Question: Trying to sort a grid with custom sort. I am building jqgrid with dynamic columns and data. Everything works well except sorting of one of the column. I am using javax.json to build the json and I am using jqgrid 4.7.0. Here is the grid code:
'''
var resultsGrid = $("#resultsGrid");
var url = "grid/GridDataController?action=runSearch&searchText="+getSearchText()+"&_ts"+$.now();
var csvUrl = "grid/GridDataController?action=downloadCsv&_ts"+$.now();
var gridPagerId="#resultsPager";
var drawSearchResultsGrid = function(colNames,colModel,data) {
resultsGrid.disableSelection(); //disales highlioghting cells outside selection like ghosting.
resultsGrid.jqGrid({
url: url,
datatype: 'jsonstring',
loadonce: true,
mtype: "GET",
height: 300,
width: 700,
colNames: colNames,
colModel: colModel,
datastr : data,
rowNum: 100000,
sortname: "invid",
sortorder: "asc",
rownumbers: true,
viewrecords: true,
pager: gridPagerId,
pginput : false,
pgbuttons : false,
viewrecords : false,
gridview: true,
autoencode: true,
onSelectRow : function(id) {
logMessage("row selected ["+id+"]");
},
loadComplete: function(data) {
logMessage("load completed");
},
ondblClickRow : function(rowid) {
logMessage("Double clicked");
$(escapeColon("#contentForm:viewPropertiesButton")).click();
}
});
// Set navigator with search enabled.
resultsGrid.jqGrid('navGrid',gridPagerId,{add:false,edit:false,del:false,search:false,refresh:false});
// add custom button to export the data to excel
resultsGrid.jqGrid('navButtonAdd',gridPagerId,{
caption:"Export",
onClickButton : function () {
resultsGrid.jqGrid('excelExport',{"url":csvUrl});
}
});
}; //end drawResultGrid function
//get grid config...
$.ajax({
type: "GET",
url: url,
data: "",
dataType: "json",
success: function(response)
{
if (response.result == "0")
{
logMessage("Drawing results grid...");
drawSearchResultsGrid(response.colNames,response.colModel,response.data);
resizeGrid();
logMessage("Results grid drawing done.");
}
else
{
logMessage("Error : " + response.message);
alert(response.message);
}
},
error: function(x, e)
{
alert(x.readyState + " "+ x.status +" "+ e.msg);
}
});
'''
Here is my dynamic colModel looks like:
'''
{
"result":"0",
"message":"",
"data":{
"records":18,
"total":1,
"page":"1",
"rows":[ ]
},
"colNames":[
"IP Address/Cidr",
"Name",
"IP Decimal",
"Cidr"
],
"colModel":[
{
"name":"adressCidr",
"width":50,
"sortable":true,
"hidden":false,
"sorttype":"function (cellValue,rowObject) { console.log('sorting by ['+rowObject.ipDecimal+']'); return parseInt(rowObject.ipDecimal,10);}"
},
{
"name":"name",
"width":50,
"sortable":true,
"hidden":false
},
{
"name":"ipDecimal",
"width":50,
"sortable":true,
"hidden":false,
"sorttype":"int"
},
{
"name":"cidr",
"width":0,
"sortable":false,
"hidden":true
}
]
}
'''
ipDecimal is a hidden column but I am displaying it for testing purpose. Requirement is first column 'addressCidr' is a string column but i want to sort it using hidden ipDecimal column. The function neither does show console.log message nor does any sorting properly. However, If i sort by ipDecimal with sorttype as 'int' by clicking on its header, it works fine. Only thing i can think of is the double quote around the sorttype function itself. Please let me know if you see any other issue here, or what is the best way to solve this case. Here is snippet where I build json function:
'''
private JsonObjectBuilder createColumn(JsonBuilderFactory factory,
String name,int width,boolean sortable,boolean hidden,boolean sorttype)
{
JsonObjectBuilder column =this.createColumn(factory, name, width, sortable, hidden);
StringBuilder fnBuilder = new StringBuilder("");
//this is not generic but can easily be made one :(
fnBuilder.append("function (cellValue,rowObject) {");
fnBuilder.append(" console.log('sorting by ['+rowObject.ipDecimal+']');");
fnBuilder.append(" return parseInt(rowObject.ipDecimal,10);");
fnBuilder.append("}");
column.add("sorttype", fnBuilder.toString()); // this works, not sure why above function does not work :(
return column;
}
private JsonObjectBuilder createColumn(JsonBuilderFactory factory,
String name,int width,boolean sortable,boolean hidden)
{
JsonObjectBuilder column;
column = factory.createObjectBuilder();
column.add("name", name);
column.add("width", width);
column.add("sortable", sortable);
column.add("hidden", hidden);
return column;
}
'''
Data I used for testing is:
'''
IpAddressCidr ipDecimal
5.1.0.0/24--83951616
5.1.1.0/24--83951872
5.1.2.0/24--83952128
5.1.3.0/24--83952384
5.1.4.0/24--83952640
5.3.0.0/24--84082688
5.9.2.0/24--84476416
6.0.0.0/24--100663296
6.0.1.0/24--100663552
6.0.2.0/24--100663808
6.0.3.0/24--100664064
6.0.4.0/24--100664320
6.0.5.0/24--100664576
7.1.0.0/24--117506048
7.1.1.0/24--117506304
7.1.2.0/24--117506560
7.1.3.0/24--117506816
198.186.198.0/24--<PHONE>
'''
But here is that I see
 Ip 198.186.198.0 should have appeared at the top as it has highest ipDecimal, but it gets pushed to the bottom.
To add more test information. If I remove enclosed double quotes, sort works fine, but not with it.
Following works:
'''
{ name: "adressCidr", width:50, sortable: true,
sorttype: function (cellValue,rowObject) { console.log('sorting by ['+rowObject.ipDecimal+']');return parseInt(rowObject.ipDecimal,10);}},
'''
Following does not:
'''
{ name: "adressCidr", width:50, sortable: true,
sorttype: "function (cellValue,rowObject) { console.log('sorting by ['+rowObject.ipDecimal+']');return parseInt(rowObject.ipDecimal,10);}"},
'''
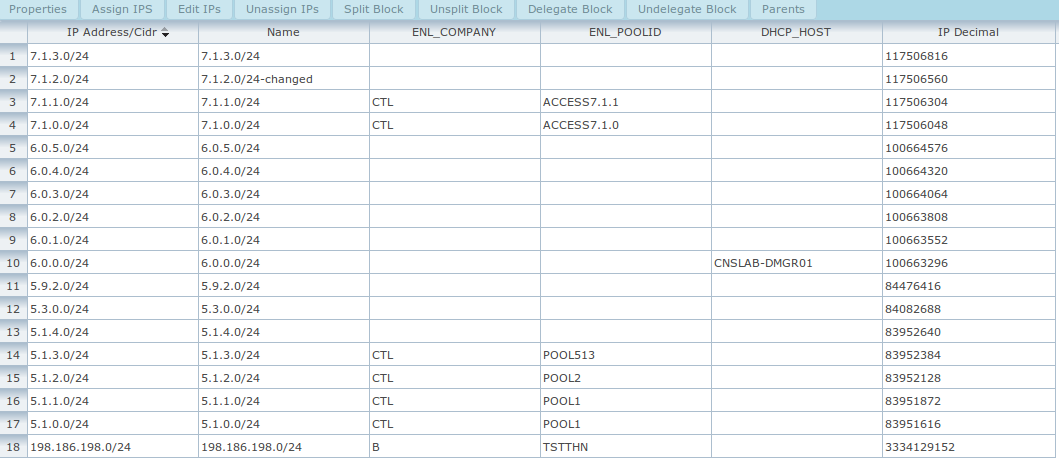
Answer: The reason of your problem is the usage of 'sorttype' which you defines as string instead of function:
'''
{
"name":"adressCidr",
"width":50,
"sortable":true,
"hidden":false,
"sorttype":"function (cellValue,rowObject) { console.log('sorting by ['+rowObject.ipDecimal+']'); return parseInt(rowObject.ipDecimal,10);}"
}
'''
You use jqGrid 4.7 which contains new feature which I suggested (see <URL>. So you can include the code like
'''
$.extend($.jgrid, {
cmTemplate: {
myIpAddress: {
sorttype: function (cellValue, rowObject) {
console.log('sorting by [' + rowObject.ipDecimal + ']');
return parseInt(rowObject.ipDecimal, 10);
},
width: 50
}
}
});
'''
Now you can change the data returned from the server to
'''
{
"name":"adressCidr",
"sortable":true,
"hidden":false,
"template":"myIpAddress"
}
'''